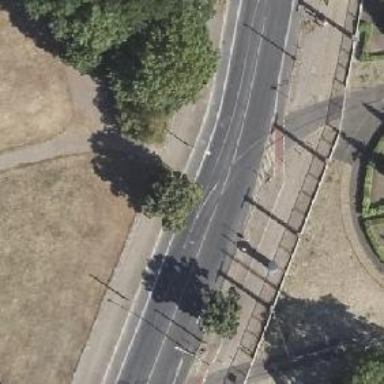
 with cycle lane on the left and cycle track on the right."